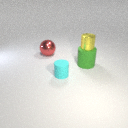
small cyan rubber cylinder in front of large red metal sphere